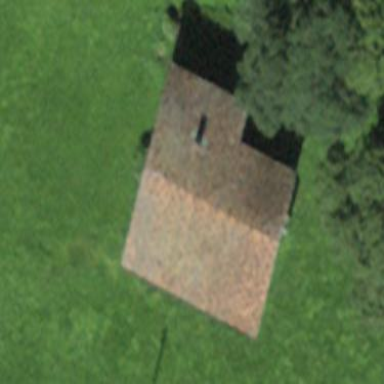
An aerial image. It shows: Shed building.